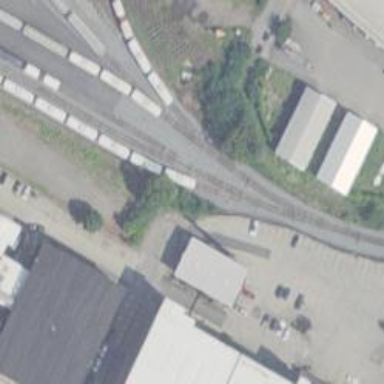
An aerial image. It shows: Railway siding with rails.